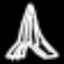
Label: The Eiffel Tower